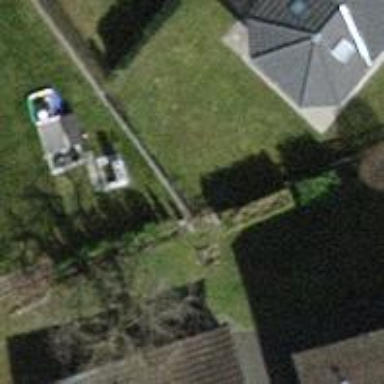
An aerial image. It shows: Fence is in the image.